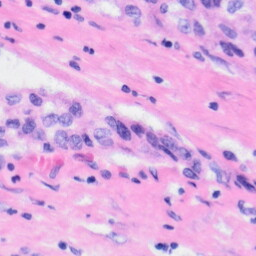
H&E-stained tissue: Liver